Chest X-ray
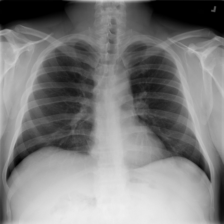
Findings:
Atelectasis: negative
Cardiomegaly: negative
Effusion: negative
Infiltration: negative
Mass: negative
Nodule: negative
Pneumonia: negative
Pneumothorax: negative
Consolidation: negative
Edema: negative
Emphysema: negative
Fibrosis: negative
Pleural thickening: negative
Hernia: negative